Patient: sex M, age 46
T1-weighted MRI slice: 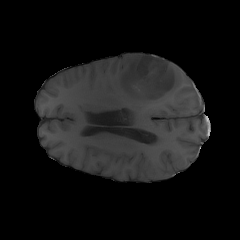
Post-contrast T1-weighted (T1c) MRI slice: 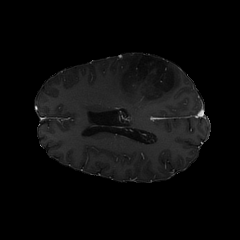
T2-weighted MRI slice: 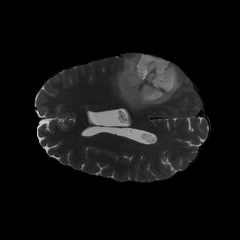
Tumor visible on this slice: yes
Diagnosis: Astrocytoma, IDH-mutant
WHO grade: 3